Field crop: maize
Growth stage: 2
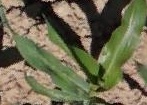
Species: maize